Question: I have 2 dataframe like this picture. How to create column 'Team_used' for DF_1, returns results based on NEAREST 'date' of DF_1, DF_2 and 'list_id' of DF_2.

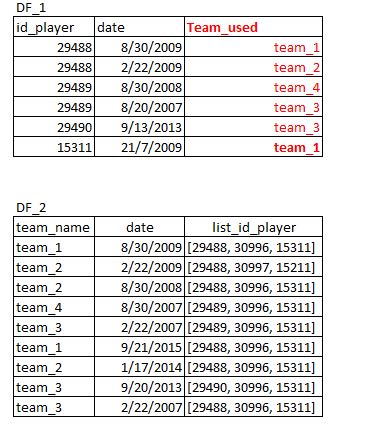
Answer: Try with 'explode' then 'merge_asof'
'''
df1.date = pd.to_datetime(df1.date)
df2.date = pd.to_datetime(df2.date)
df1.sort_values('date',inplace=True)
df2.sort_values('date',inplace=True)
df2new = df2.explode('list_id_player').rename(columns = {'list_id_player' : 'id_player'})
df1 = df1.merge_asof(df2new , by = 'id_player', on = 'date', direction = 'nearest')
'''